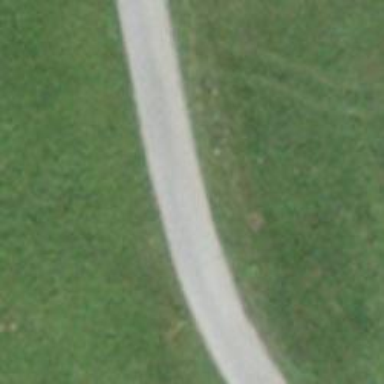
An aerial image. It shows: Unclassified road.